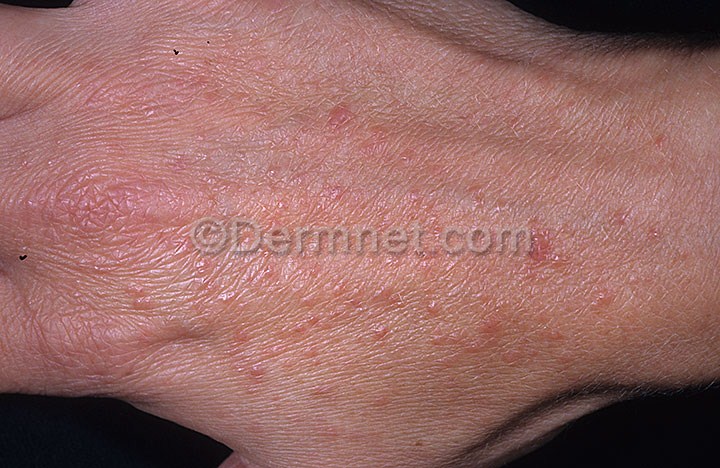
Disease: Light Diseases and Disorders of Pigmentation